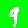
Digit: 9